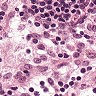
Metastatic tissue present: no